Question: I am new to swift and iOS programming. I have which has a button which when clicked a with two buttons - & . When clicking on , I want to navigate to a 's - . The has four ViewControllers which I navigate to using a slide menu.
I am attaching a sample code and screenshot of my storyboard for reference.
'''
@IBAction func showAlert() {
let alertController = UIAlertController(title: "Disclaimer", message: "Before using this teaching resource, you confirm that you agree:
1. To obey the law regarding data protection and patient confidentiality.
2. To us this app professionally and appropriately in clinical settings.
3. This is for your personal use and you may not modify, distribute, publish, transfer any information obtained from this teaching resource without the developers' permission.
4. In no event shall the developer be liable to you for any loss arising from your use of this resource.", preferredStyle: .Alert)
let declineAction = UIAlertAction(title: "Decline", style: .Cancel, handler: nil)
alertController.addAction(declineAction)
let acceptAction = UIAlertAction(title: "Accept", style: .Default) { (_) -> Void in
//I think the code to navigate should go here, help please.
}
alertController.addAction(acceptAction)
presentViewController(alertController, animated: true, completion: nil)
}
'''
Storyboard Screenshot -

In the screenshot above, the button opens up a UIAlertController . button on this AlertController should navigate to on the .
This has three other ViewControllers which are navigated using a slide menu.
Thank you in advance.
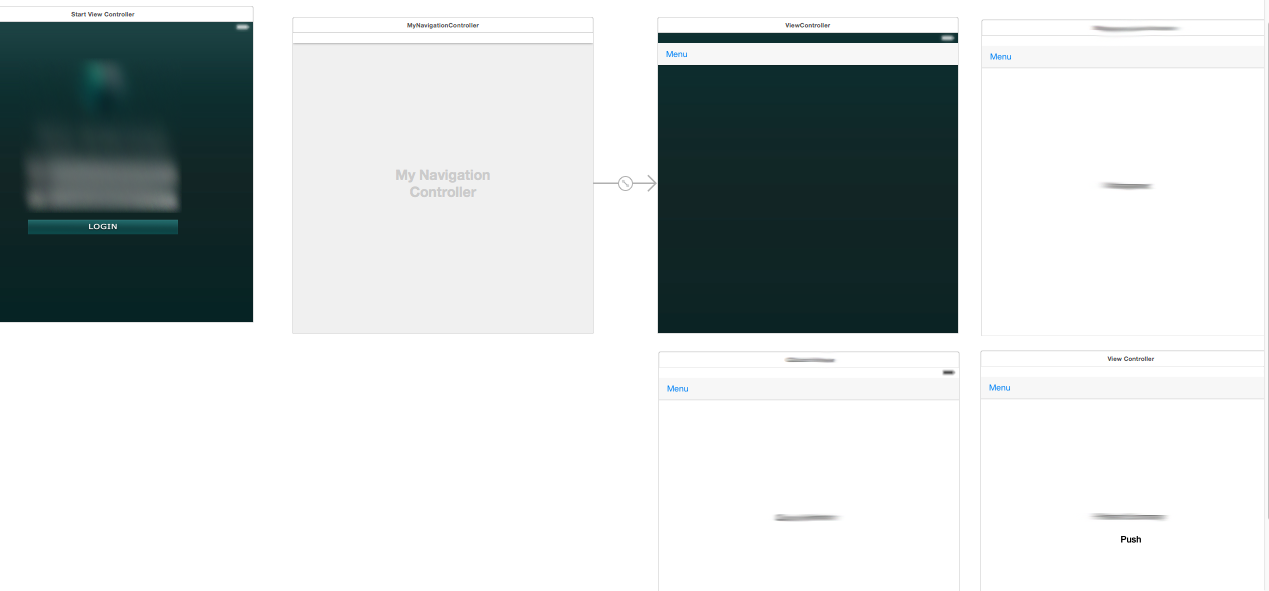
Answer: You need to create a segue between your current view controller and the destination view controller and make sure the segue ID matches the id in your 'performSegueWithIdentifier' call
'''
@IBAction func showAlert() {
let alertController = UIAlertController(title: "Disclaimer", message: "Before using this teaching resource, you confirm that you agree:
1. To obey the law regarding data protection and patient confidentiality.
2. To us this app professionally and appropriately in clinical settings.
3. This is for your personal use and you may not modify, distribute, publish, transfer any information obtained from this teaching resource without the developers' permission.
4. In no event shall the developer be liable to you for any loss arising from your use of this resource.", preferredStyle: .Alert)
let declineAction = UIAlertAction(title: "Decline", style: .Cancel, handler: nil)
let acceptAction = UIAlertAction(title: "Accept", style: .Default) { (_) -> Void in
self.performSegueWithIdentifier("SomeSegue", sender: self) // Replace SomeSegue with your segue identifier
}
alertController.addAction(declineAction)
alertController.addAction(acceptAction)
presentViewController(alertController, animated: true, completion: nil)
}
'''